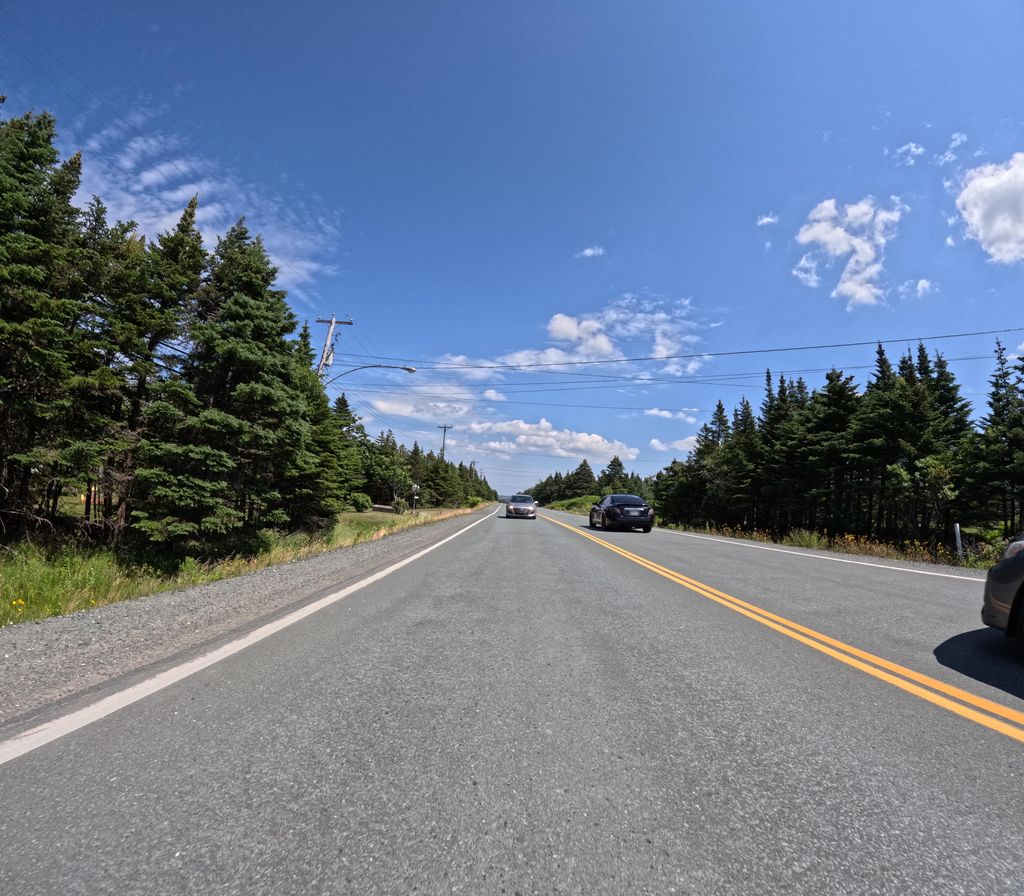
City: st_johns